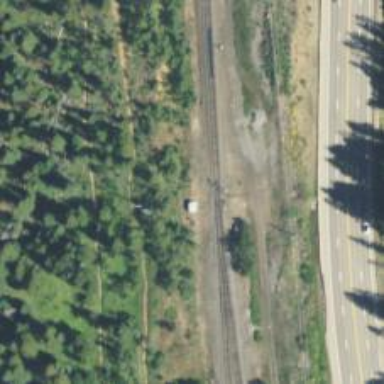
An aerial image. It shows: Railway spur junction.